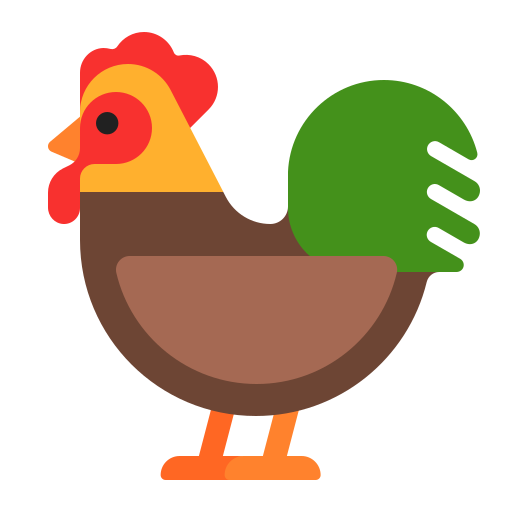
rooster flat